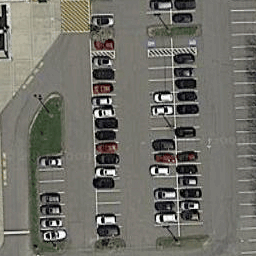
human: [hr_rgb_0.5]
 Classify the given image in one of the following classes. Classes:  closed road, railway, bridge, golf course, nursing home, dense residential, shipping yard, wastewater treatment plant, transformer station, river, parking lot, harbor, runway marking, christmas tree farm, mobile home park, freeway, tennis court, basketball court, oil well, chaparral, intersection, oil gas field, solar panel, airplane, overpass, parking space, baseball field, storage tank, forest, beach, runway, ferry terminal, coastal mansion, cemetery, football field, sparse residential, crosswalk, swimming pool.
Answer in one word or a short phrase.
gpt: parking lot